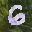
Label: 6